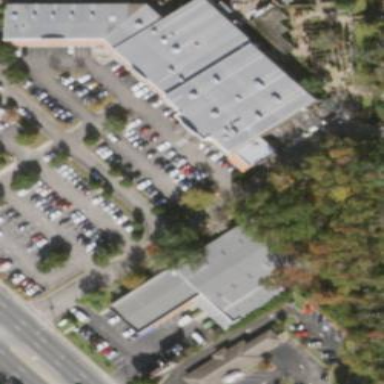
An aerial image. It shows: Commercial building.